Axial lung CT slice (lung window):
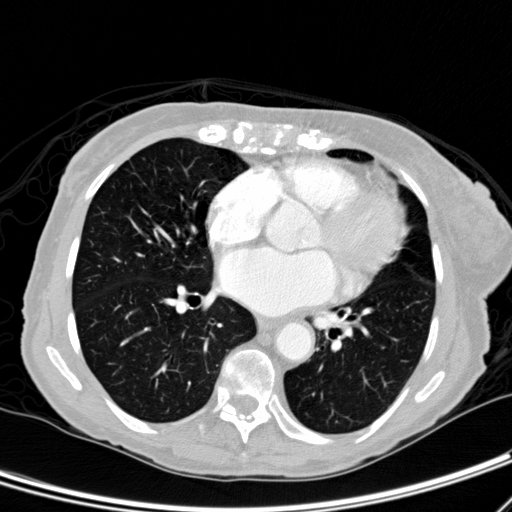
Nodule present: no